Interaction volume radius: 5 \u00c5
Interaction volume height: 10 \u00c5
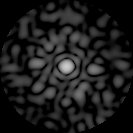
Disorder parameter: 0.7726